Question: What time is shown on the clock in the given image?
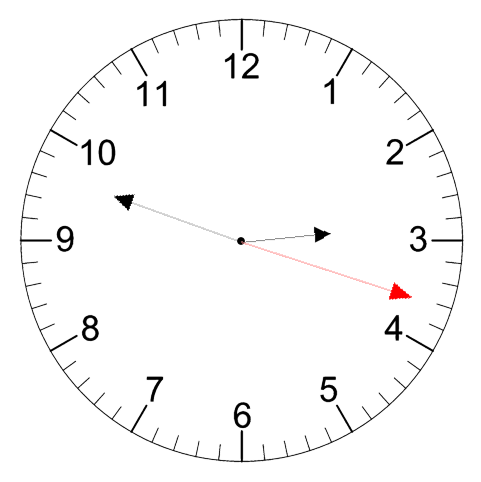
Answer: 02:48:18